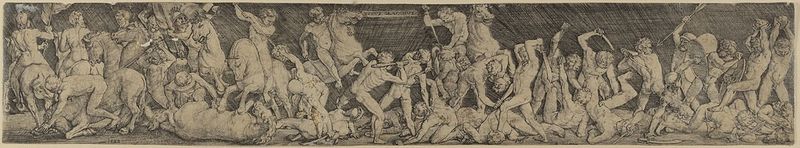
Titel: Titus Gracchus
Künstler: Barthel Beham
Standort: Hamburg
Institution: Museum für Kunst und Gewerbe Hamburg
Schlagwörter: akt, kampf, mann, reich, personen, renaissance, pferd, papier, grafik, graphik, krieg, schlacht, fotografie, photographie, druckgraphik, druckgrafik, stich, kupferstich, orte, schlachtenbild, aktdarstellung, schlachtszene, reproduktionen, schlachtendarstellung, druckerzeugnisse, männliche, ereignisse, römer, ornamentstich, vorlageblätter, römisches